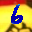
Label: 6